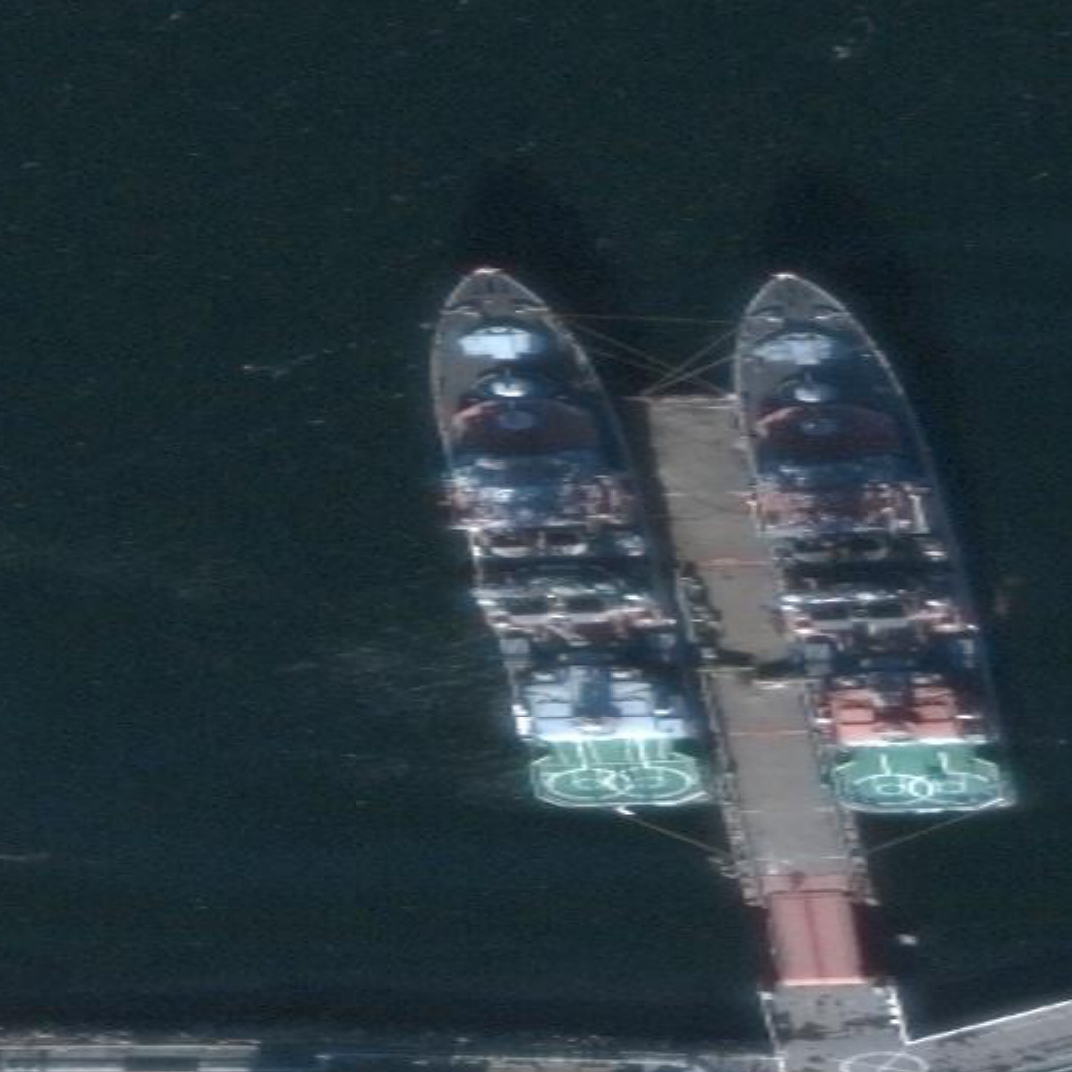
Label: destroyer